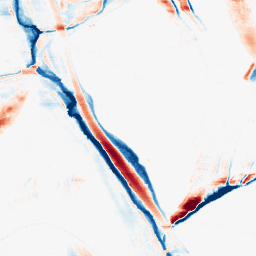
Category: morphological
Decomposition family: morphological_ellipse
Decomposition parameters: operation: average
width: 5
height: 30
Upsampling method: quadratic
Upsampling parameters: scale: 8
Upsampling scale: 8